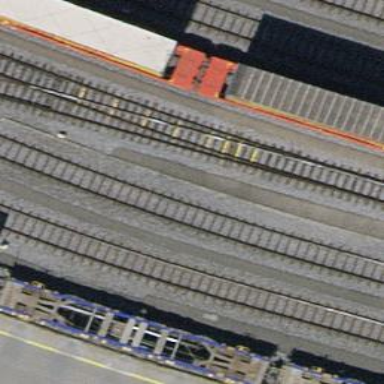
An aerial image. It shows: Single-track railway yard.